Question: I want to hard code a value inside the '@selector' of a 'UIButton''s action.
When adding a value inside the '@selector' I get an error saying:

This is how you normally add a '@selector' to a 'UIButton':
'''
[myButton addTarget:self action:@selector(myFunction::) forControlEvents:UIControlEventTouchDown];
'''
This is what I want to do:
'''
[myButton addTarget:self action:@selector(myFunction:1:) forControlEvents:UIControlEventTouchDown];
'''
How can this be done?
<URL>
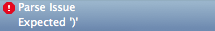
Answer: You can't do that. In the abstract, a selector is just a string representing the name of the method you want to have called. In this case, the framework decides what to pass to it.
What are you trying to accomplish with this? Depending upon the answer, you might be able to use the object reference (myButton) itself for comparison in your selector method, or you may be able to set a tag value inside the method on your button in place of the hardwired number.